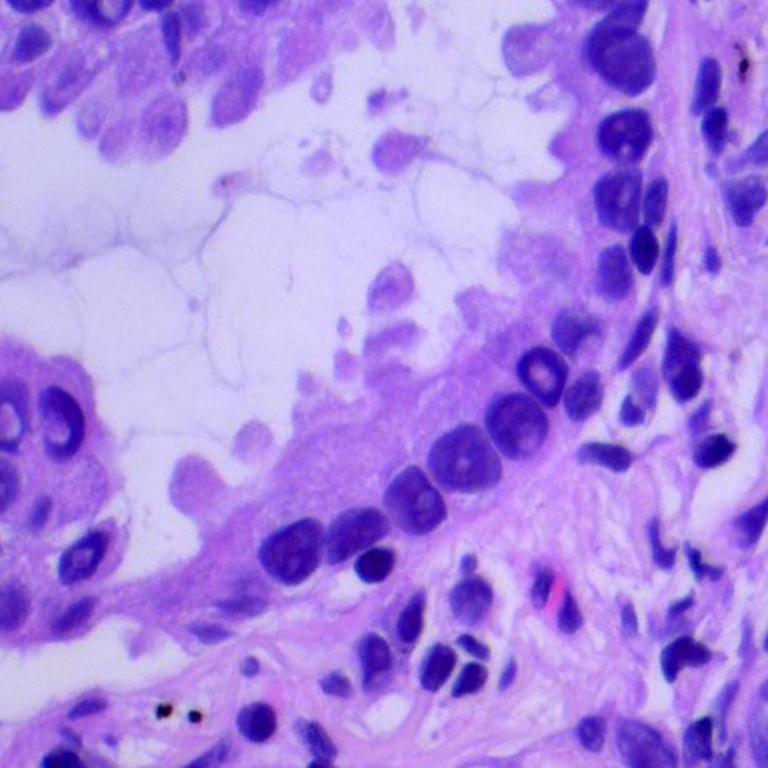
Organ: lung
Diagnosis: adenocarcinomas